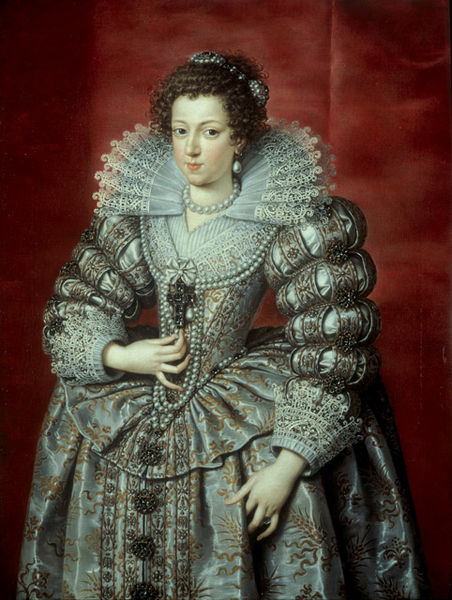
Titel: Anna von Österreich
Künstler: Frans d. J. Pourbus
Standort: Karlsruhe
Institution: Staatliche Kunsthalle Karlsruhe
Schlagwörter: blau, dunkel, gemälde, hand, kopf, schatten, umhang, grün, mädchen, finger, frau, frisur, grau, haar, hell, hintergrund, kleid, nase, ohr, ohrring, schmuck, schwarz, türkis, blick, dame, rot, tuch, fächer, malerei, rock, schleife, augen, barock, falten, gesicht, haarschmuck, kragen, samt, spitze, ärmel, bild, hals, halskrause, hände, portrait, porträt, vorhang, gewand, gold, haare, stickerei, adel, ohrringe, diadem, england, frontal, krone, locken, perle, perlen, puffärmel, rokoko, spanien, taille, kette, falte, robe, rüschen, halsschmuck, knöpfe, perlenkette, ring, mary, antike, kreuz, manschetten, brokat, damast, bildniss, fontal, aufschläge, bleich, reif, korsett, adelig, spitzenkragen, elisabeth, herrscherin, königin, stickereien, kopfschmuck, reifrock, dauerwelle, queen, prächtig, puffer, prunkvoll, spanierin, puff, königshaus, frai, fingerhaltung, puffkleid, die erste, lkönigin, saamt, elisabeth die erste, baroness